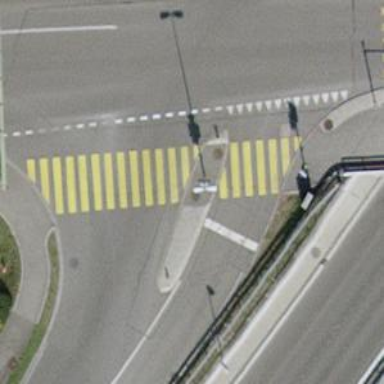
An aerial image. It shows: Road with traffic signals.